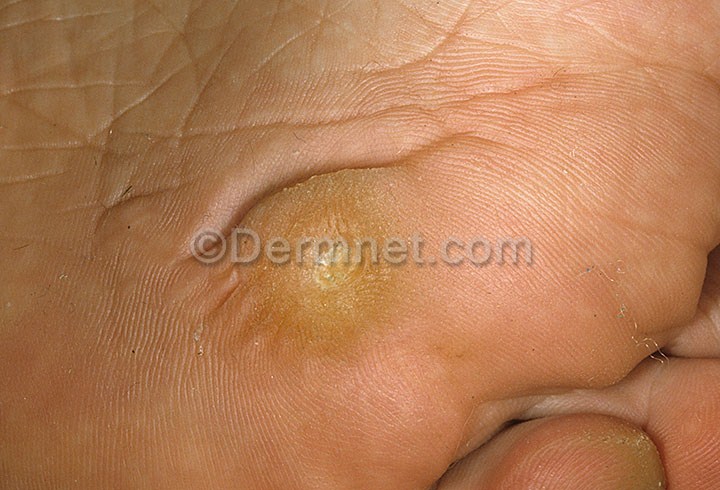
Disease: Warts Molluscum and other Viral Infections